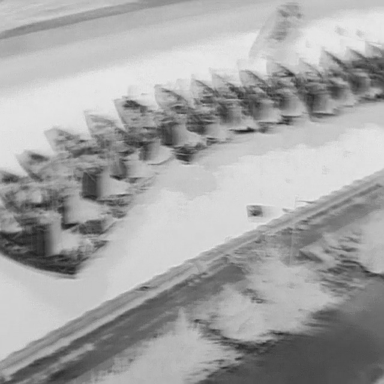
There are 15 bulk_carriers in the infrared image.